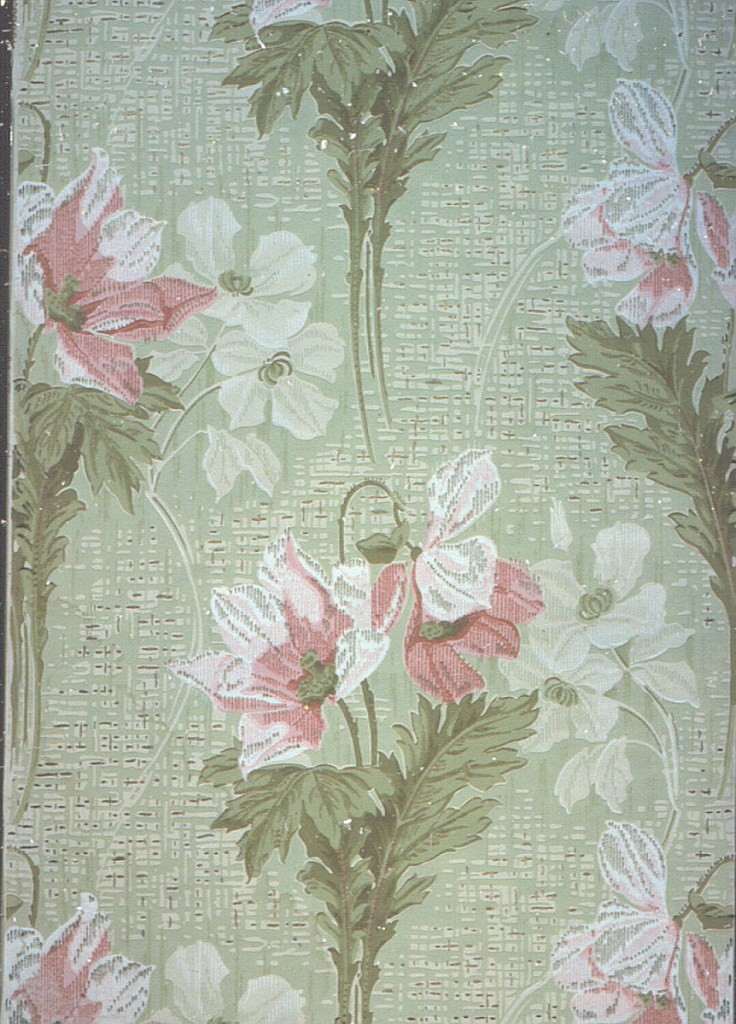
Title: Sidewall - sample
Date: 1906–07
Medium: Machine-printed
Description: Large poppies, longstemmed, with acanthus leaves and two cinquefoils. The background is covered with a coarse weave pattern. Printed in shades of red, green and white.